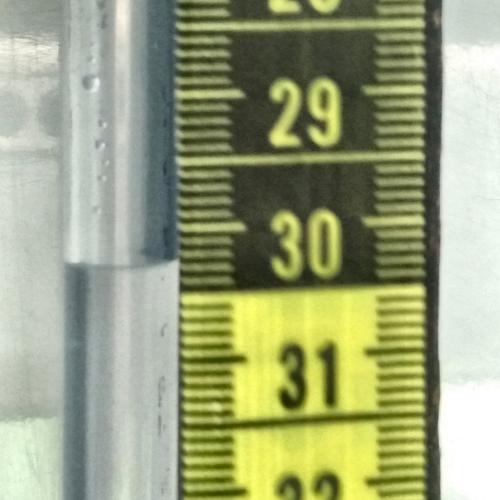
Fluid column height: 30.3 cm